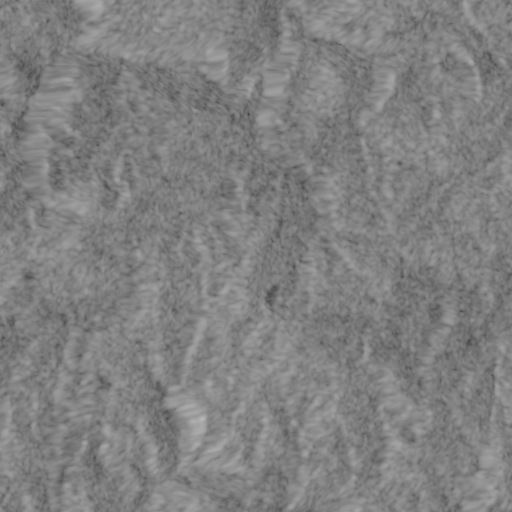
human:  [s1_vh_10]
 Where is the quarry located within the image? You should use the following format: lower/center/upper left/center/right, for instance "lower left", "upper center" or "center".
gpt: The quarry is located in the lower right of the image.
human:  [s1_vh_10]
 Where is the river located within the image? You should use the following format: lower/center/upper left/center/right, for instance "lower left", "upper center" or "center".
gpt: The river is located in the upper left of the image.
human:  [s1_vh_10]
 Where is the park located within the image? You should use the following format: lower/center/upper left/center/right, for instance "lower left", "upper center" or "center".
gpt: There is no park in the image.

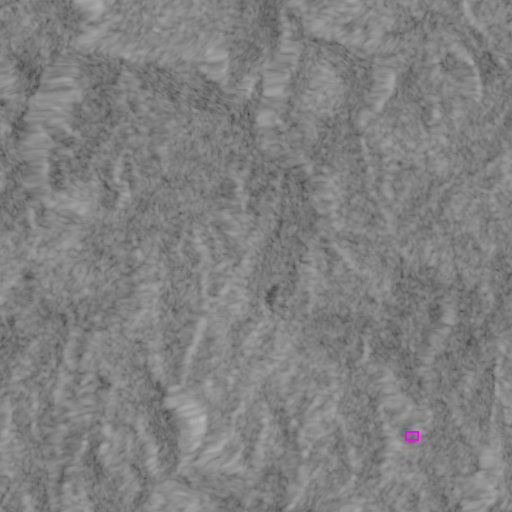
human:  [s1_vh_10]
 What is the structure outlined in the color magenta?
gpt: The structure outlined in magenta is a quarry.
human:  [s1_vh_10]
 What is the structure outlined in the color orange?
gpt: There is no orange outline.